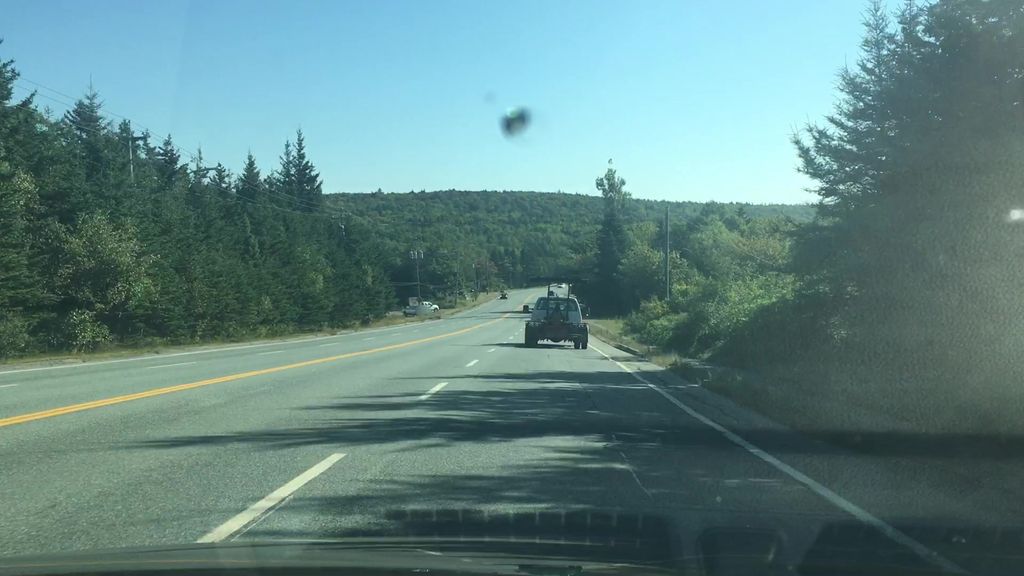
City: halifax